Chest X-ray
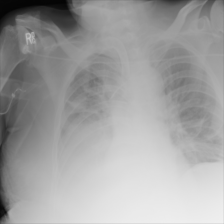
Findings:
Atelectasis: positive
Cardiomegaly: negative
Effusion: positive
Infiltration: positive
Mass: positive
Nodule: negative
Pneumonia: negative
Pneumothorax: negative
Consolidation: negative
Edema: negative
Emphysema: negative
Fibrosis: negative
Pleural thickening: negative
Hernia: negative